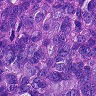
Metastatic tissue present: yes